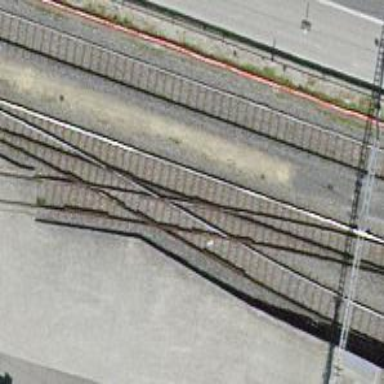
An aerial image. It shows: Railway crossing.